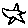
Label: star